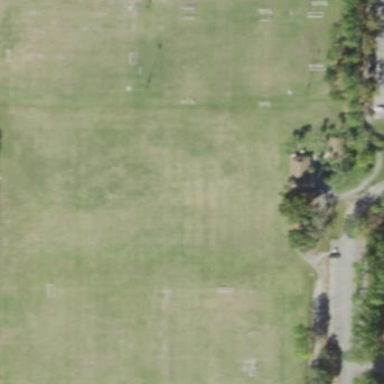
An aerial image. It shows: Soccer pitch for leisureland activities.